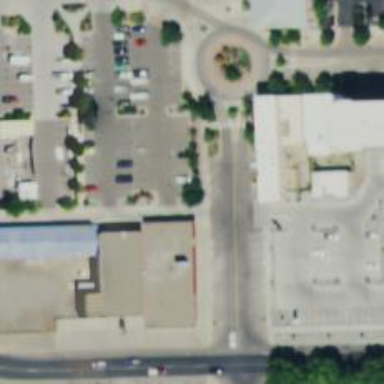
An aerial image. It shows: Parking space.